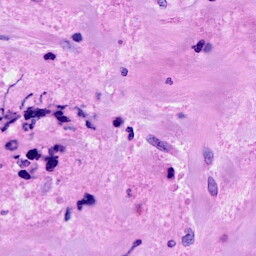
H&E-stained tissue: Breast